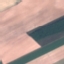
Land use / land cover: AnnualCrop